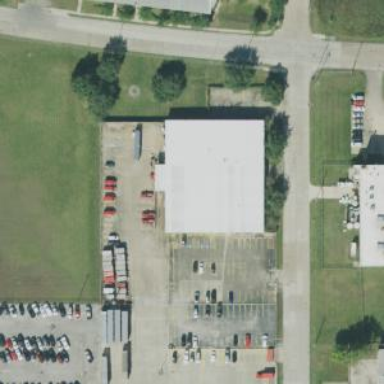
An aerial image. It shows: Warehouse building.